Field crop: tomato
Growth stage: 1
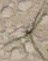
Species: cyperus